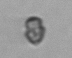
Label: Heterocapsa_rotundata